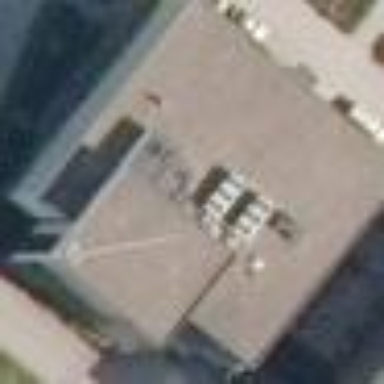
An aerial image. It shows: Office building.